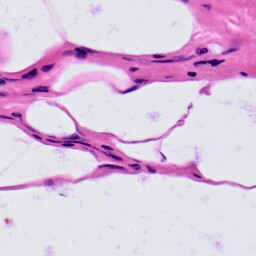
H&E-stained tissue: Prostate